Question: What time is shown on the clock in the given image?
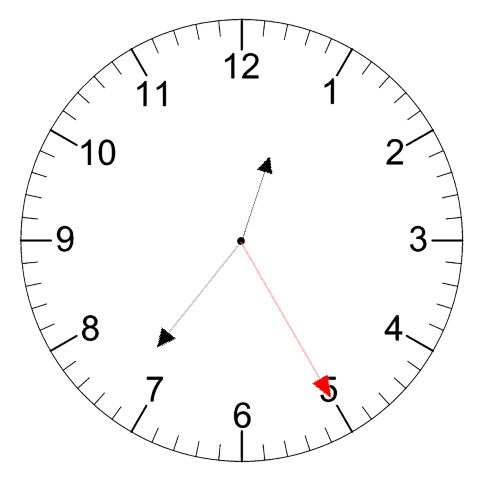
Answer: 12:36:25